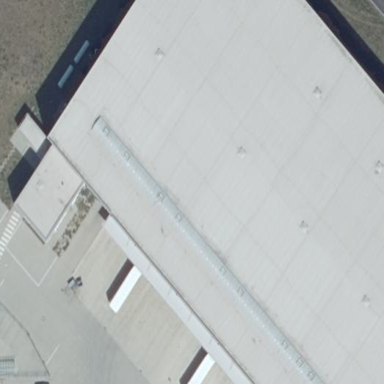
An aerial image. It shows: Warehouse.